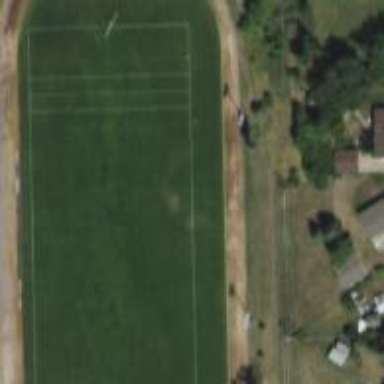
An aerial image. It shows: American football pitch.